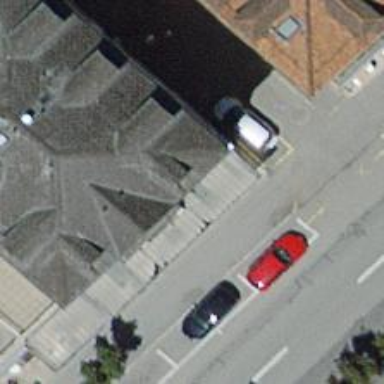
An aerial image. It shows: Restaurant.